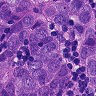
Metastatic tissue present: yes